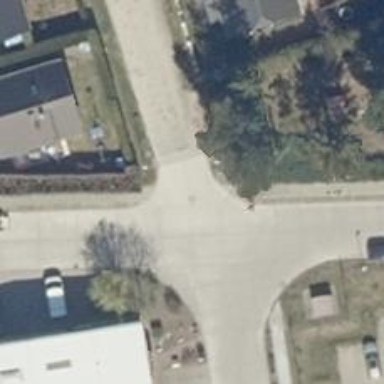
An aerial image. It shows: Unmarked crossing on the road.